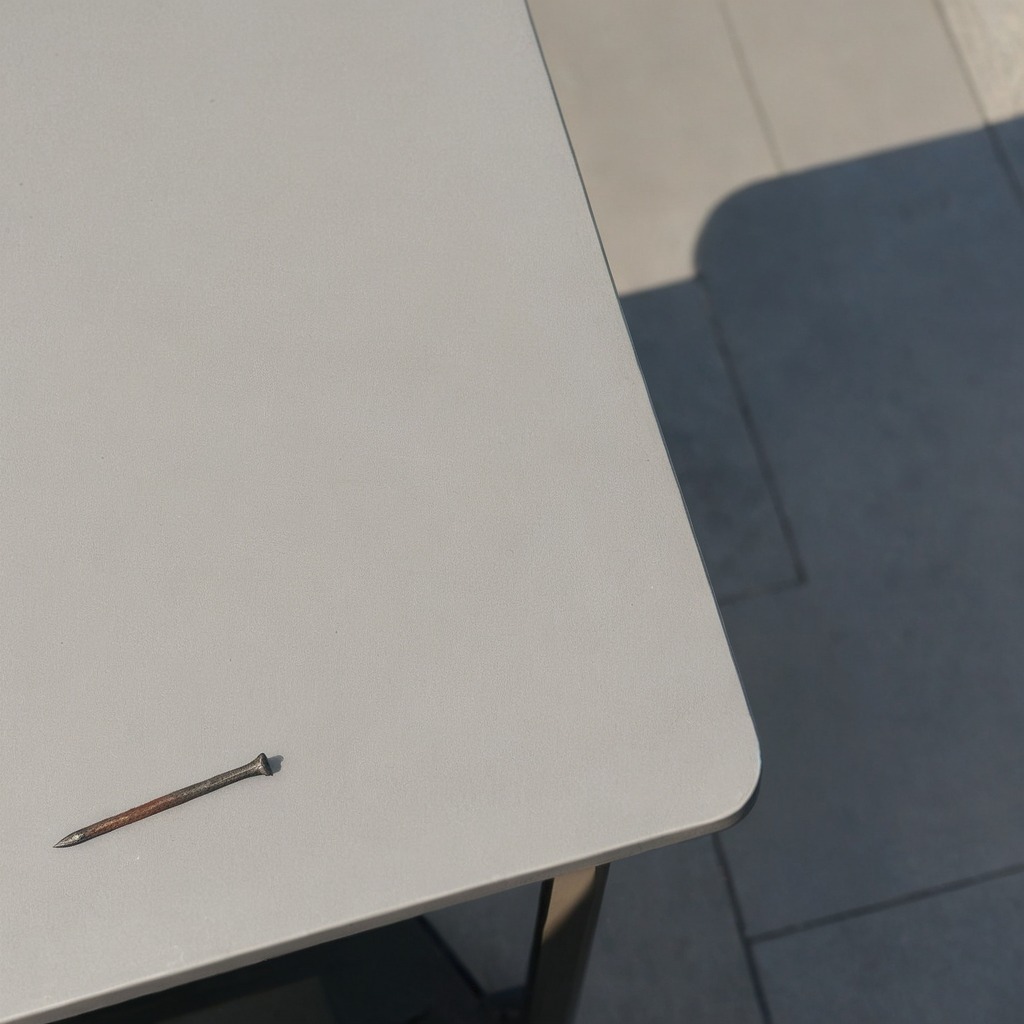
An iron nail is lying on the table.